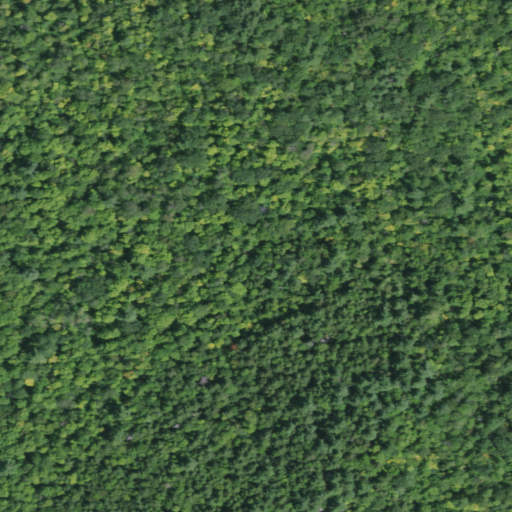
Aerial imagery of ridge(s) in New York named Sharps Ridge containing deciduous forest, evergreen forest, and shrub